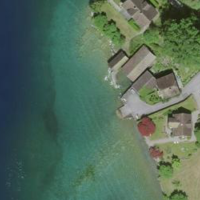
EUNIS habitat code: 14
Species observed at this site:
Vespa crabro